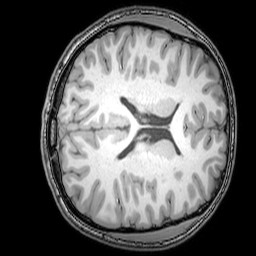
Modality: T1w
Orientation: axial
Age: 21
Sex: male
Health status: healthy
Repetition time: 0.081 s
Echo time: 0.037 s